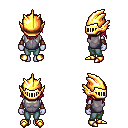
a pixel art fantasy rpg character, female body template, dark elf, purple skin, steel chest armor, teal pants, ruby red long hairstyle, gold helm, leather bracers, gold boots, four views (front, back, left, right), 2x2 character sprite sheet, small pixel art, hard edges, no anti-aliasing